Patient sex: M
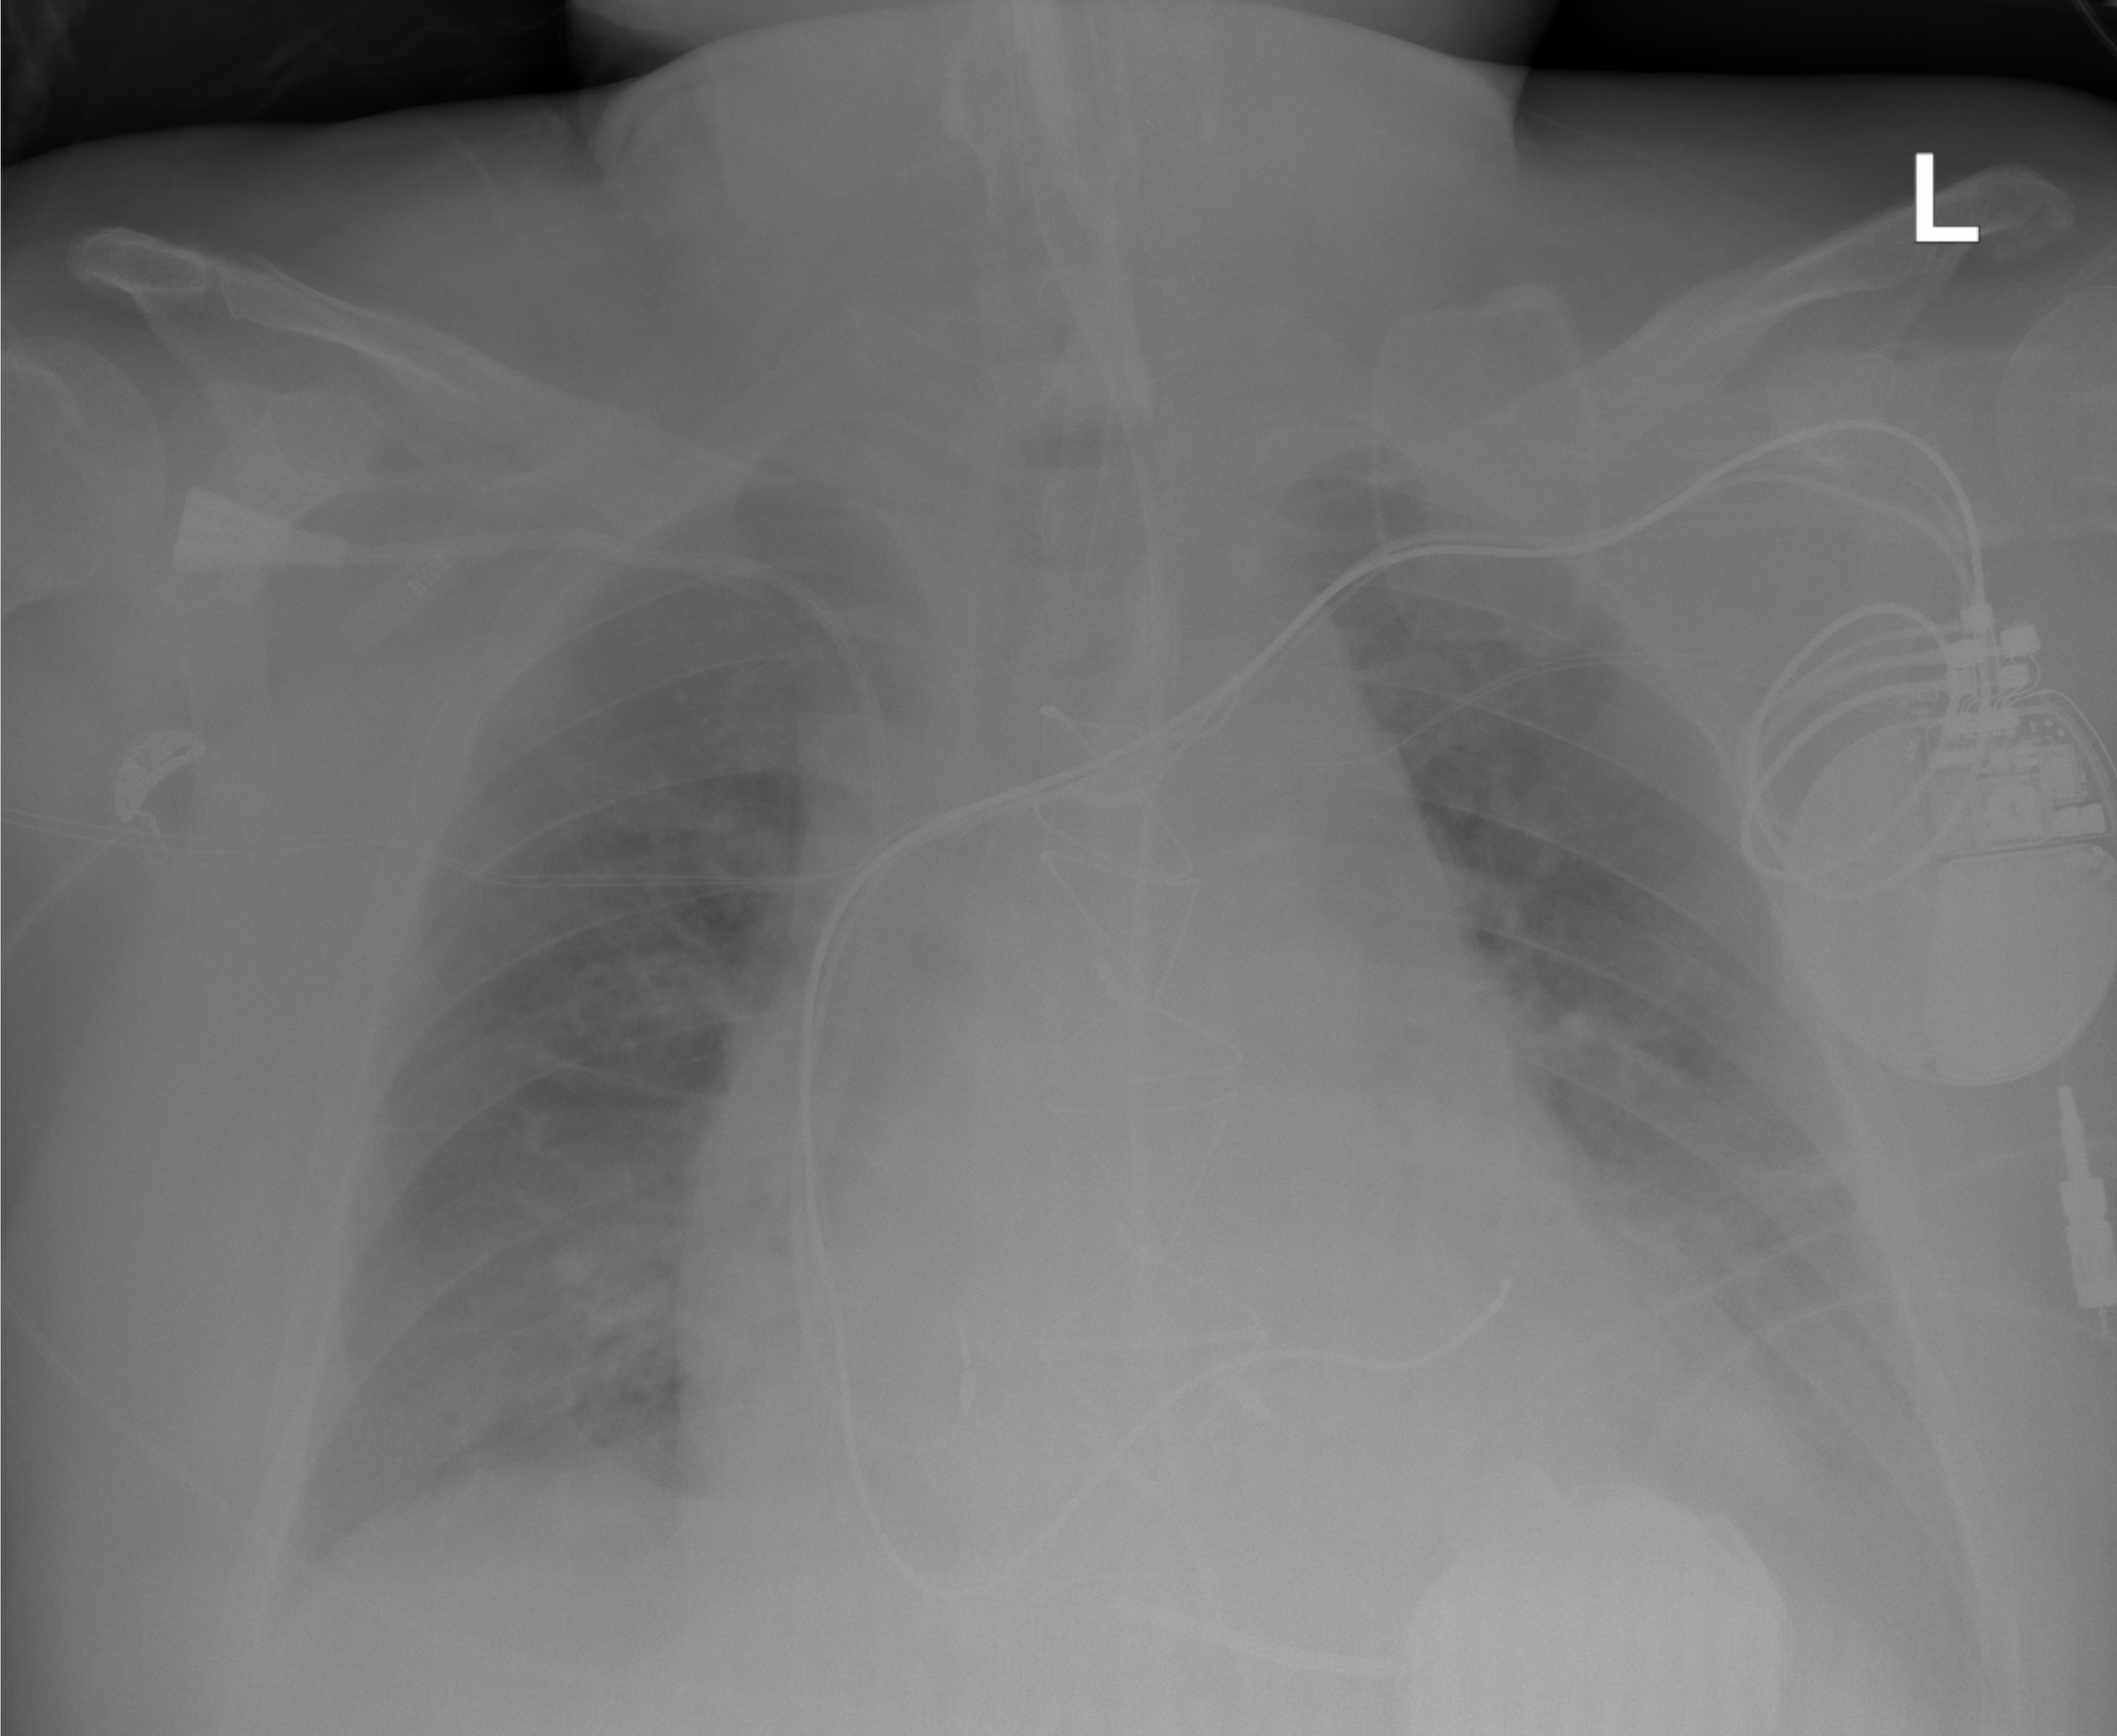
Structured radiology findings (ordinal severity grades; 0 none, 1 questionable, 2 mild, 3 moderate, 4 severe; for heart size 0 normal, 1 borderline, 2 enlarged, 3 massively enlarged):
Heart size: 3
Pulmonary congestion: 2
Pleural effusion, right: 1
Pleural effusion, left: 2
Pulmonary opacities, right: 1
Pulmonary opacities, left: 1
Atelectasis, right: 2
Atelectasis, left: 2